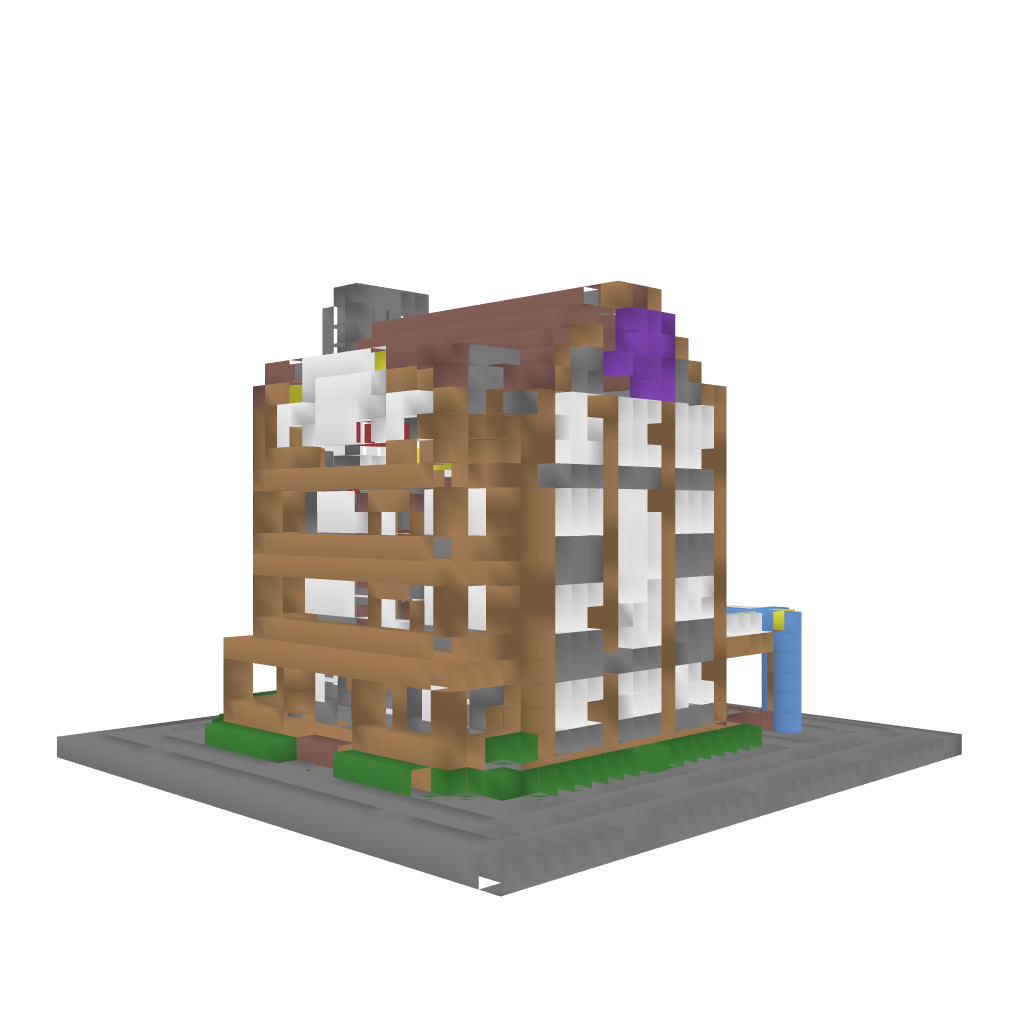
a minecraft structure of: Jacylin's House good quality